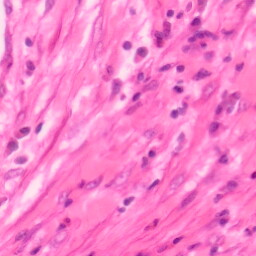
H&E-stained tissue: Colon